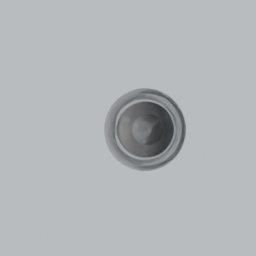
Label: lighting